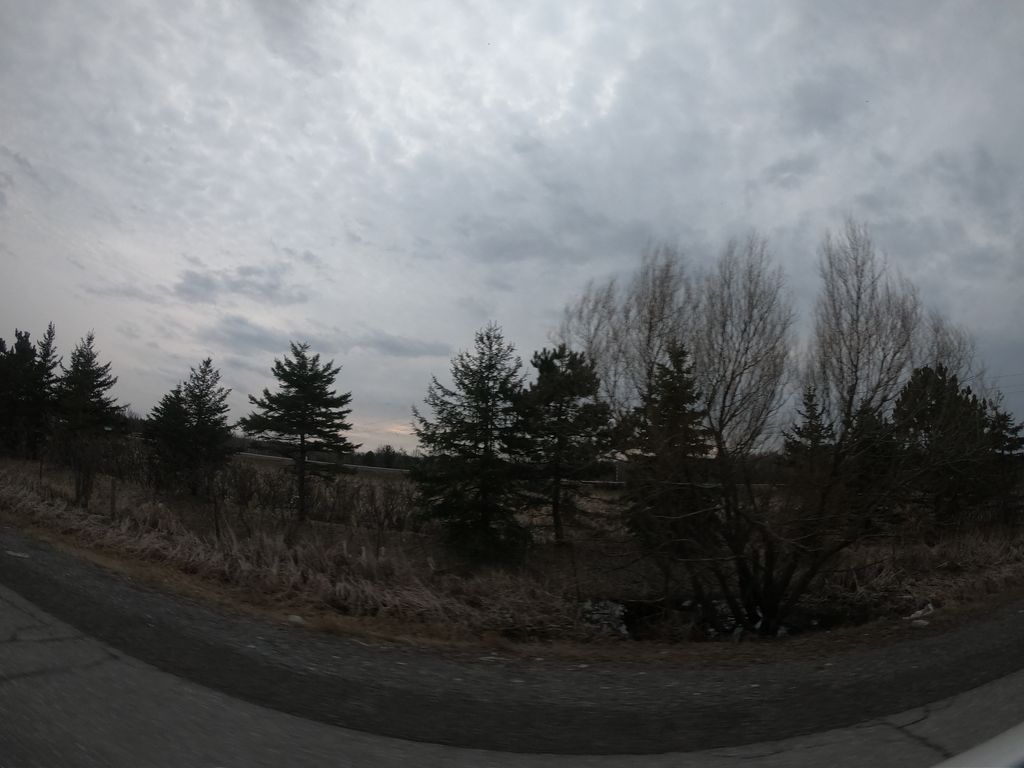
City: ottawa-gatineau